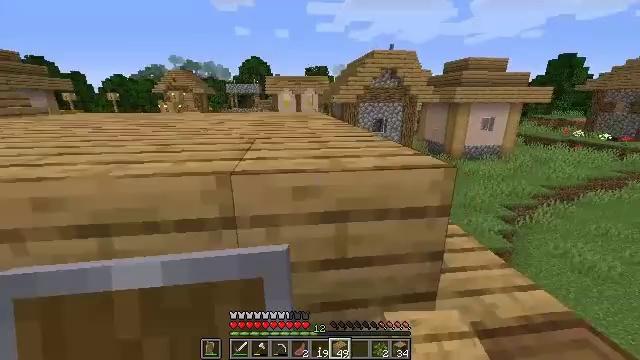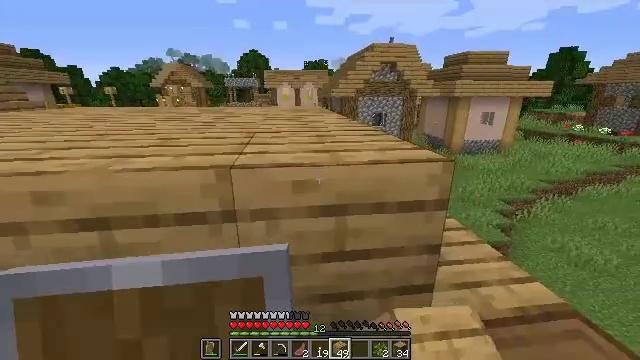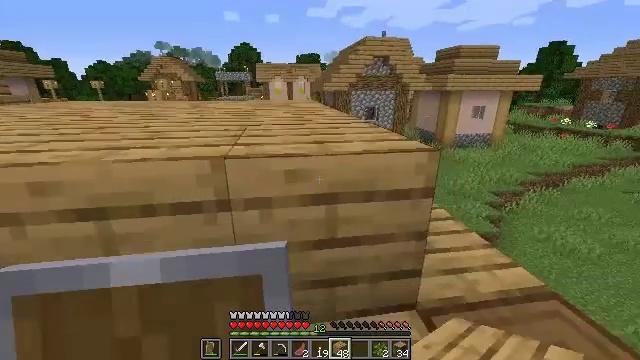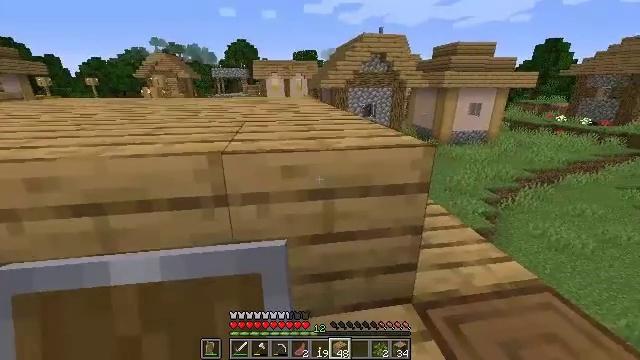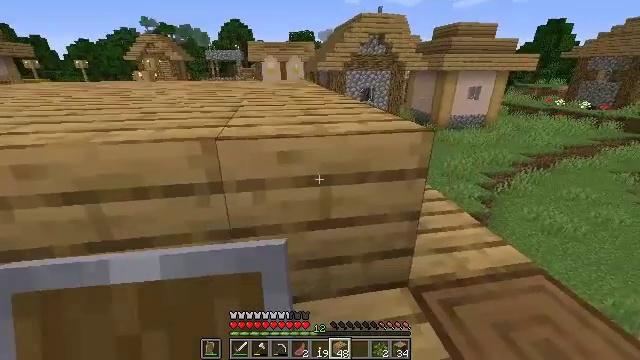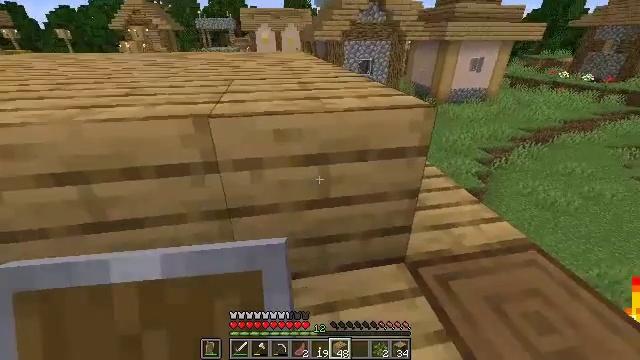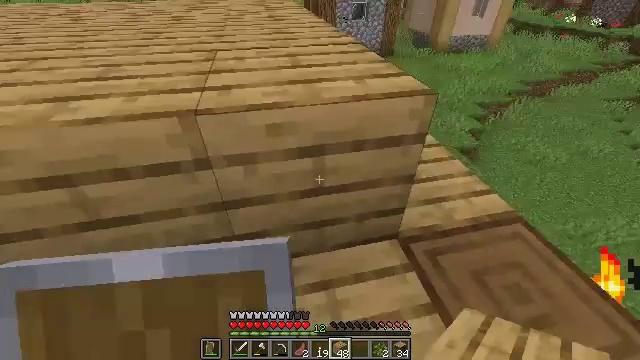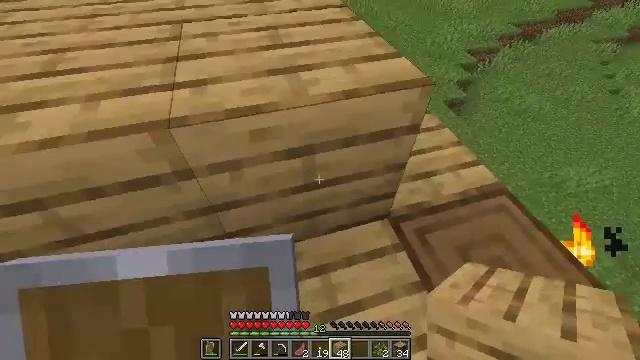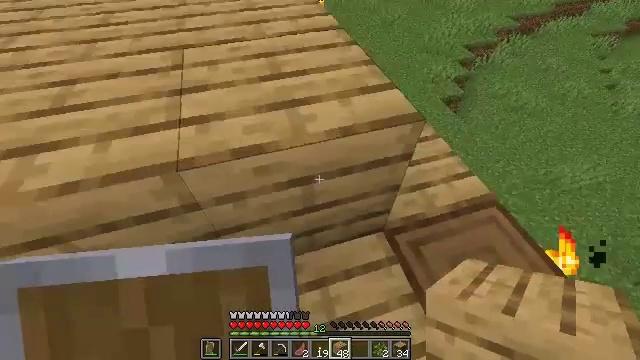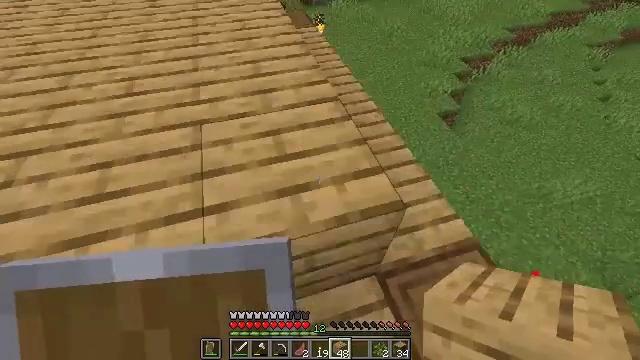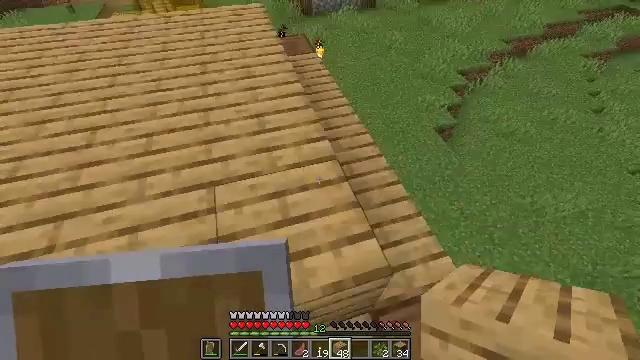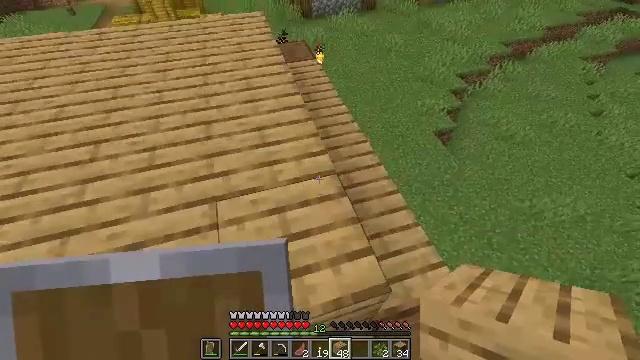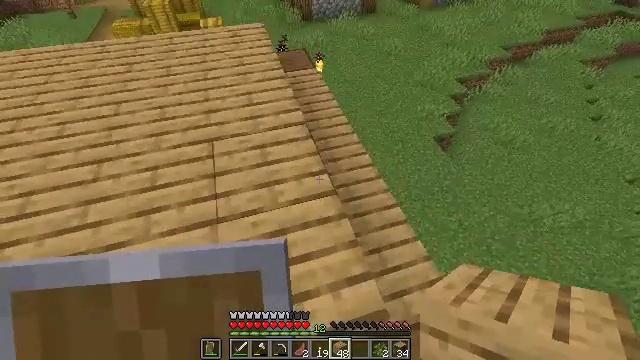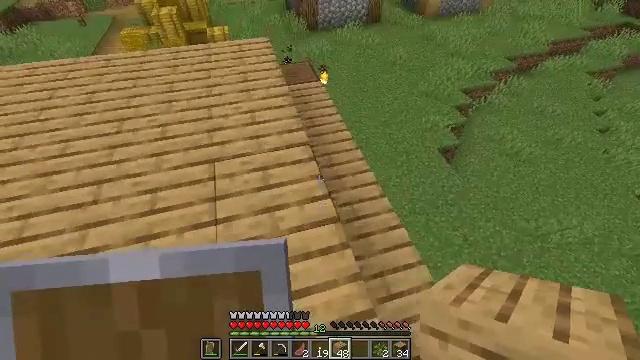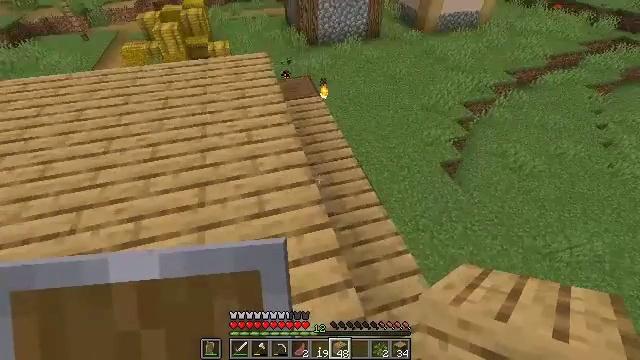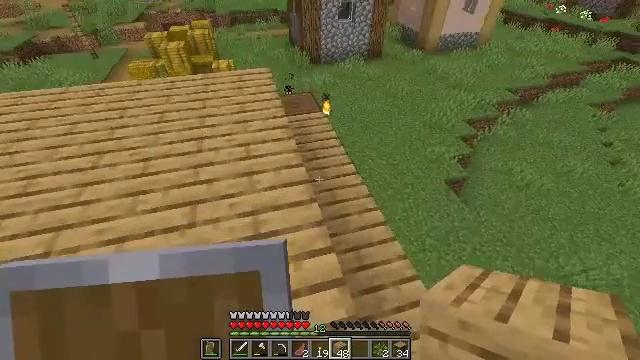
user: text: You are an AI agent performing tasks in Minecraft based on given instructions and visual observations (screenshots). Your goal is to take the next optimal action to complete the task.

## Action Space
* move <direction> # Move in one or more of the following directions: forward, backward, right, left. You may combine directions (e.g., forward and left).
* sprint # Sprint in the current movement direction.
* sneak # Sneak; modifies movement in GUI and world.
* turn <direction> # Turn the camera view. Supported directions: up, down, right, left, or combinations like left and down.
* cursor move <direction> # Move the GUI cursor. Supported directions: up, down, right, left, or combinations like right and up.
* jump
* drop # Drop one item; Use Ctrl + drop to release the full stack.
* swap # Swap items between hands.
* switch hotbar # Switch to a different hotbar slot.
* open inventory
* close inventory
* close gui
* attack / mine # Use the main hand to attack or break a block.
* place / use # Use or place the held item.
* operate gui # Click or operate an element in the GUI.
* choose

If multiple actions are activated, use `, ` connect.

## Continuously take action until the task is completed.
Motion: motion action
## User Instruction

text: Get an iron shovel from the crafting table.
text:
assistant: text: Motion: sneak, turn down
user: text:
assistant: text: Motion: sneak, turn right and down
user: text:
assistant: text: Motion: sneak
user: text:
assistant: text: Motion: move forward, sneak, turn down
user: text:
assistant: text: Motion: move forward, turn down
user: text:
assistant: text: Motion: move forward, turn right and down
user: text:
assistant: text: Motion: move forward, turn right and down
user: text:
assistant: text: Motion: move forward, turn down, jump
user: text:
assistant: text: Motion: move forward, jump
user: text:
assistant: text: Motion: move forward, jump
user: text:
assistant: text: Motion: move forward, jump
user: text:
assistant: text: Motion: move forward, jump
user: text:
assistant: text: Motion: move forward, turn left and up
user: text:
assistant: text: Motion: move forward, turn up
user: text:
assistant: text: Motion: move forward, turn up
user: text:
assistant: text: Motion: move forward, turn left and up
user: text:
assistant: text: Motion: move forward
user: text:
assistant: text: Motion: move forward, turn left
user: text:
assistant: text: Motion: move forward
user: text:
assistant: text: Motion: move forward, sprint
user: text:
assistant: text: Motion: move forward, sprint
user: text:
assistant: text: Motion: move forward, sprint
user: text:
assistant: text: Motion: move forward, sprint, turn left
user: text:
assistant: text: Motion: move forward, turn left
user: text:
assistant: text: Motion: move forward, turn left
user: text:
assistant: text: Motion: move forward, turn left
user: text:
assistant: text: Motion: move forward, turn left
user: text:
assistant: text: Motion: move forward, turn left
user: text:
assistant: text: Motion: move forward, turn left
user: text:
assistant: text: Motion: move forward